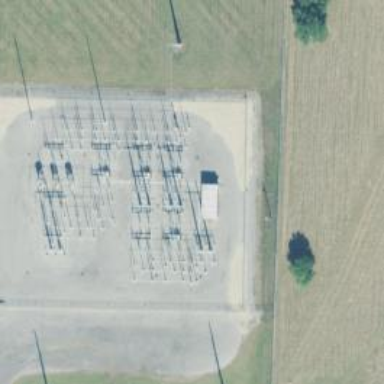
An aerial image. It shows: Switch used for power control.